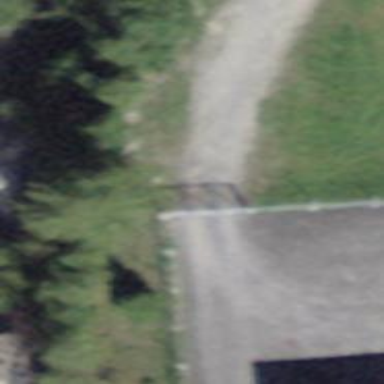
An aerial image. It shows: Gate.